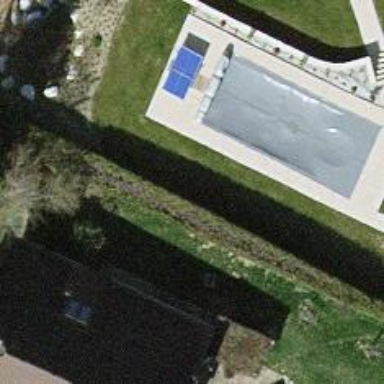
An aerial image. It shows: Swimming pool located in leisure land.